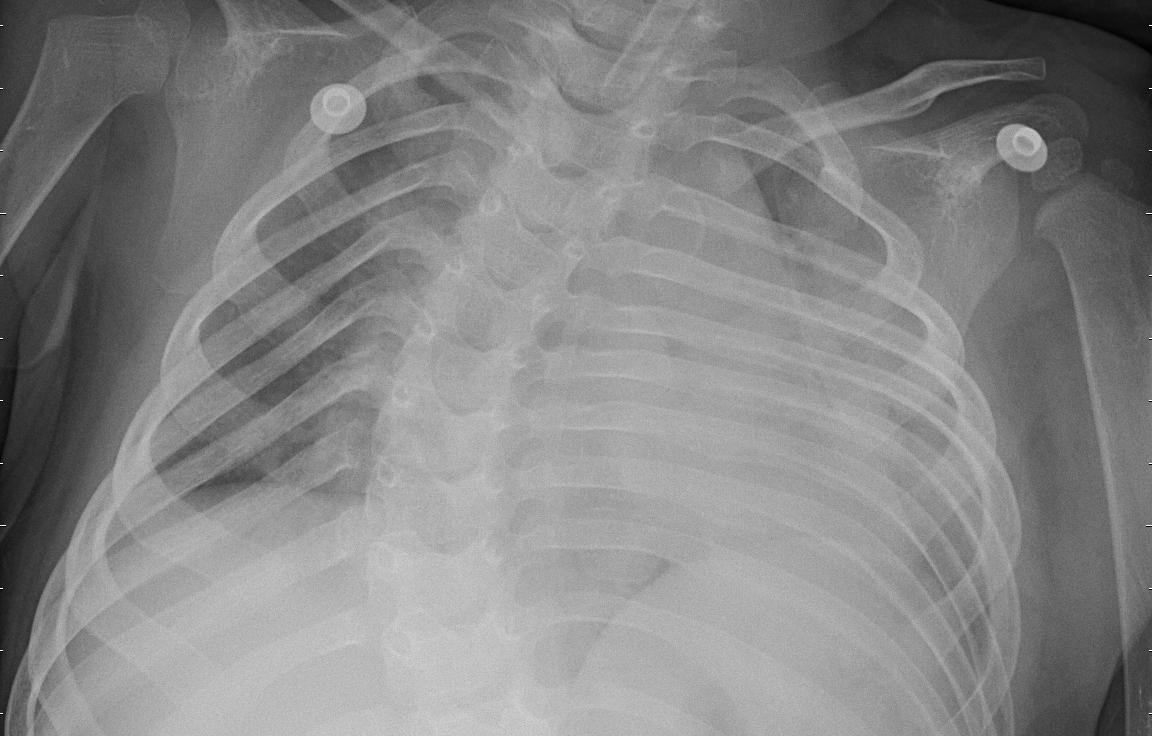
Diagnosis: PNEUMONIA